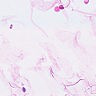
Metastatic tissue present: no